Question: I'm trying to change the application name displayed into the menu bar of OS X but i can't succeed with that. I have tried settings as the first statement in the main method with the following code :
'''
System.setProperty("apple.laf.useScreenMenuBar", "true");
System.setProperty("com.apple.mrj.application.apple.menu.about.name", "Alessio");
UIManager.setLookAndFeel(UIManager.getSystemLookAndFeelClassName());
'''
but it doesn't work, in the menu bar is displayed main :

I'm on Mac OS X Lion (10.7.2).
Is there a way to change the application name in the menu bar? If so, how?
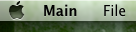
Answer: Apparently, you can do it adding the following when you add the following options to the command line:
> -Xdock:name="Alessio"
While is the right property name, I think you'll be setting it too late. Have you tried it on the command line as:
> -Dcom.apple.mrj.application.apple.menu.about.name=Alessio
For more information about writing Java Apps for OS X: <URL>
It may also be worth looking at something like this:
<URL>